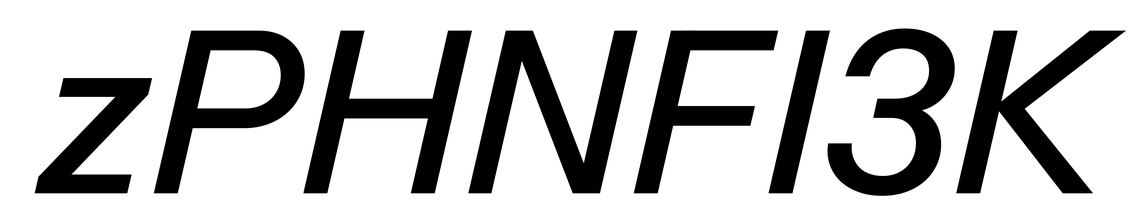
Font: InstrumentSans-Italic_Medium_Italic